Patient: sex M, age 58
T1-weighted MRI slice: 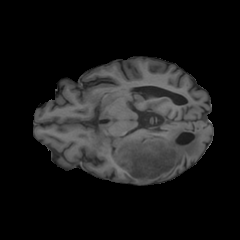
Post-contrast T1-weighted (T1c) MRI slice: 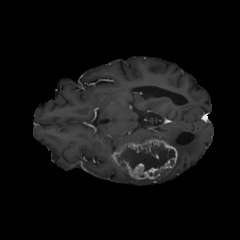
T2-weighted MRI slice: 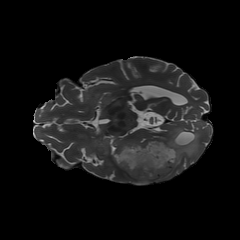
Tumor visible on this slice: yes
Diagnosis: Glioblastoma, IDH-wildtype
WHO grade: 4